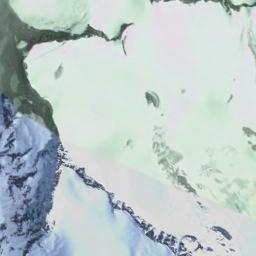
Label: snowberg